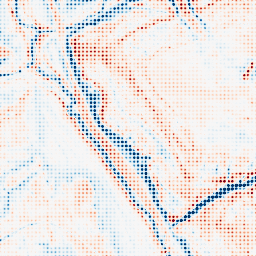
Category: classical
Decomposition family: gaussian
Decomposition parameters: sigma: 5
Upsampling method: sinc_hamming
Upsampling parameters: scale: 8
kernel_size: 4
Upsampling scale: 8